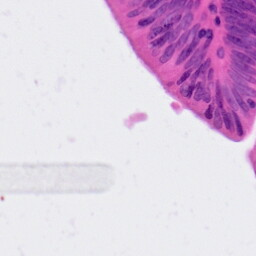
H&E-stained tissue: Colon